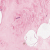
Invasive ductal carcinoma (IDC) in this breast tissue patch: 0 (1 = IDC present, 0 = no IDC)